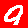
Digit: 9